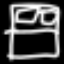
Label: bed